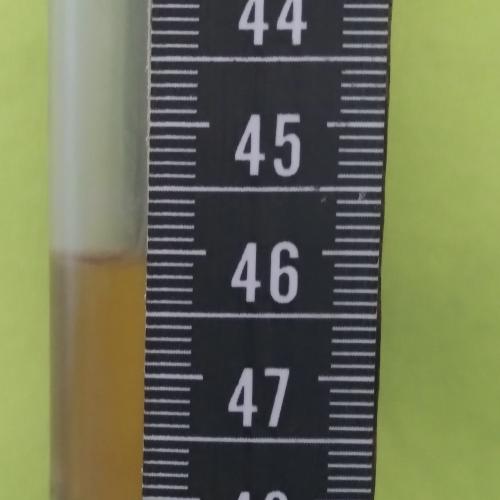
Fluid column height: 46.1 cm